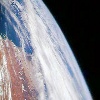
Label: cloud